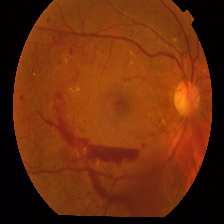
Diabetic retinopathy grade: Proliferative DR